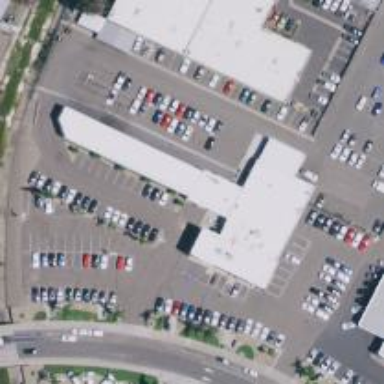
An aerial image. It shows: Car shop in retail area.